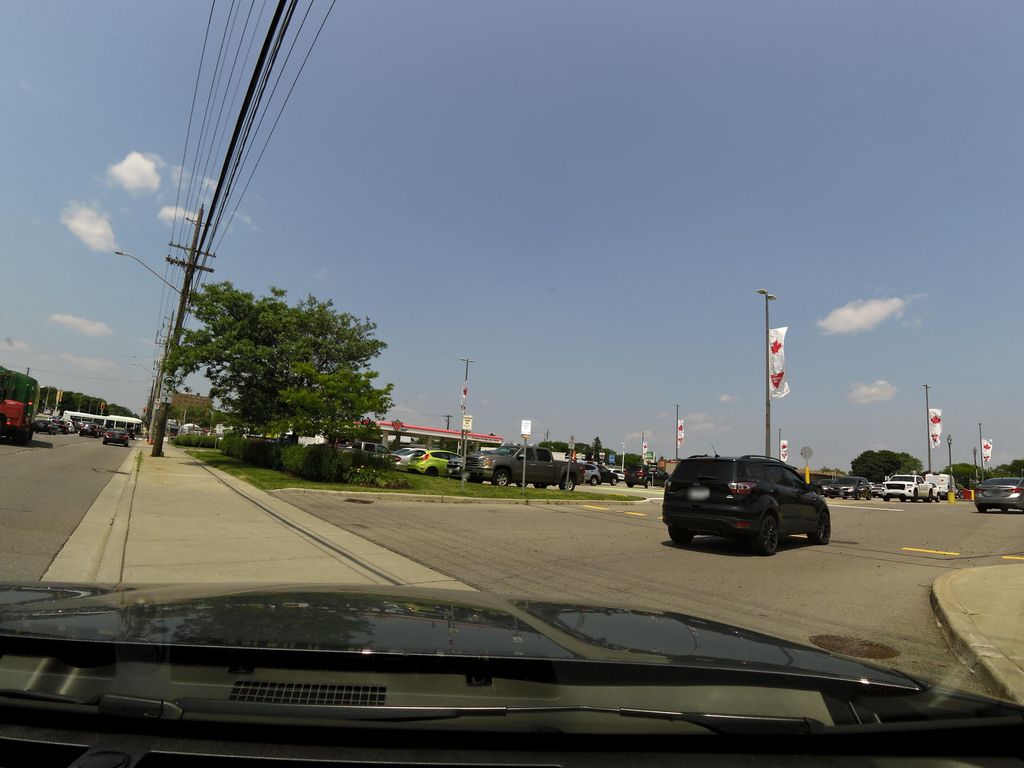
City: hamilton